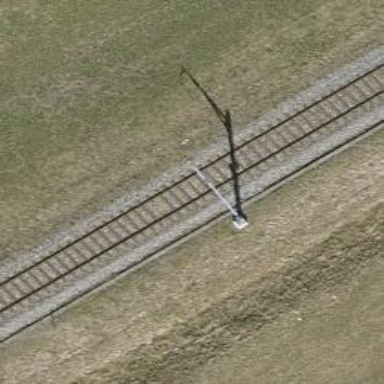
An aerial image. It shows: Catenary mast for power lines.